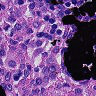
Metastatic tissue present: no